Question: I have a multiple bar plot with 5 bar plots.
'''
barplot1=c(8,3,4,1)
barplot2=c(18,11,11,13)
barplot3=c(39,42,42,45)
barplot4=c(26,30,31,34)
barplot5=c(9,13,12,7)
data <- data.frame(barplot1,barplot2,barplot3,barplot4,barplot5)
percantage <- 50
# plotting multiple bar plots
barplot(as.matrix(data),
main="", yaxp=c(0, max(percantage), 5),
col = c("#b62528","#f49401","#f9e536","#018404"),
ylab="Percentage", xlab = "Elevation [m. a. s. l.]",
beside=T,
legend.text = c("CR","EN","VU","LC or NT"),
args.legend=list(bty="n",horiz=F, x="topright", inset = c(- 0.05, -0.1)),
)
'''

How can I display the corresponding number above each Bar? And how can I include a label for each bar plot instead of the "barplot1, barplot2, barplot3, barplot4 and barplot5" expression?
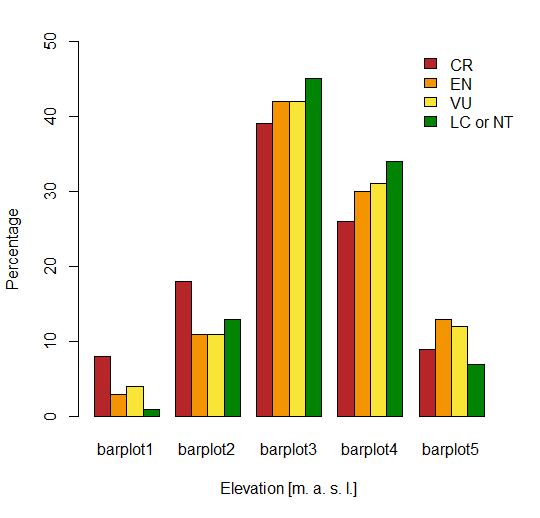
Answer: Please check the below code where we can use 'names.arg' and 'text' to get the expected output
'''
barplot1=c(8,3,4,1)
barplot2=c(18,11,11,13)
barplot3=c(39,42,42,45)
barplot4=c(26,30,31,34)
barplot5=c(9,13,12,7)
data <- data.frame(barplot1,barplot2,barplot3,barplot4,barplot5)
percantage <- 55
# plotting multiple bar plots
bar <- barplot(as.matrix(data),
main="", ylim = c(0,percantage),
col = c("#b62528","#f49401","#f9e536","#018404"),
ylab="Percentage", xlab = "Elevation [m. a. s. l.]",
beside=T,
legend.text = c("CR","EN","VU","LC or NT"),
names.arg=c("group1","group2","group3","group4","group5"),
args.legend=list(bty="n",horiz=F, x="topright", inset = c(- 0.05, -0.1)),
)
text(bar, as.matrix(data) + 2, labels = as.matrix(data))
'''

<URL>